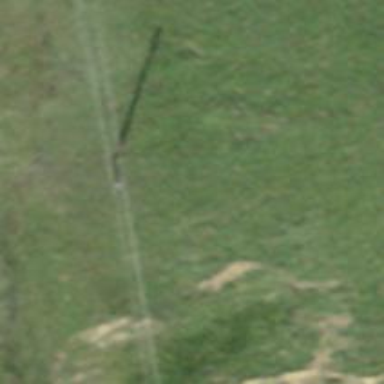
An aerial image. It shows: Minor power line.